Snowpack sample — Snodgrass Mountain, Crested Butte, Colorado (2/4/25, 12:06 PM MST)
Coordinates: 38.923, -106.968
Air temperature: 35 °F
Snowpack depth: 80 cm
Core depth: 80 cm
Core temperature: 32 °F
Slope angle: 14°, slope face: 78°
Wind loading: low
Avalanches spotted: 0
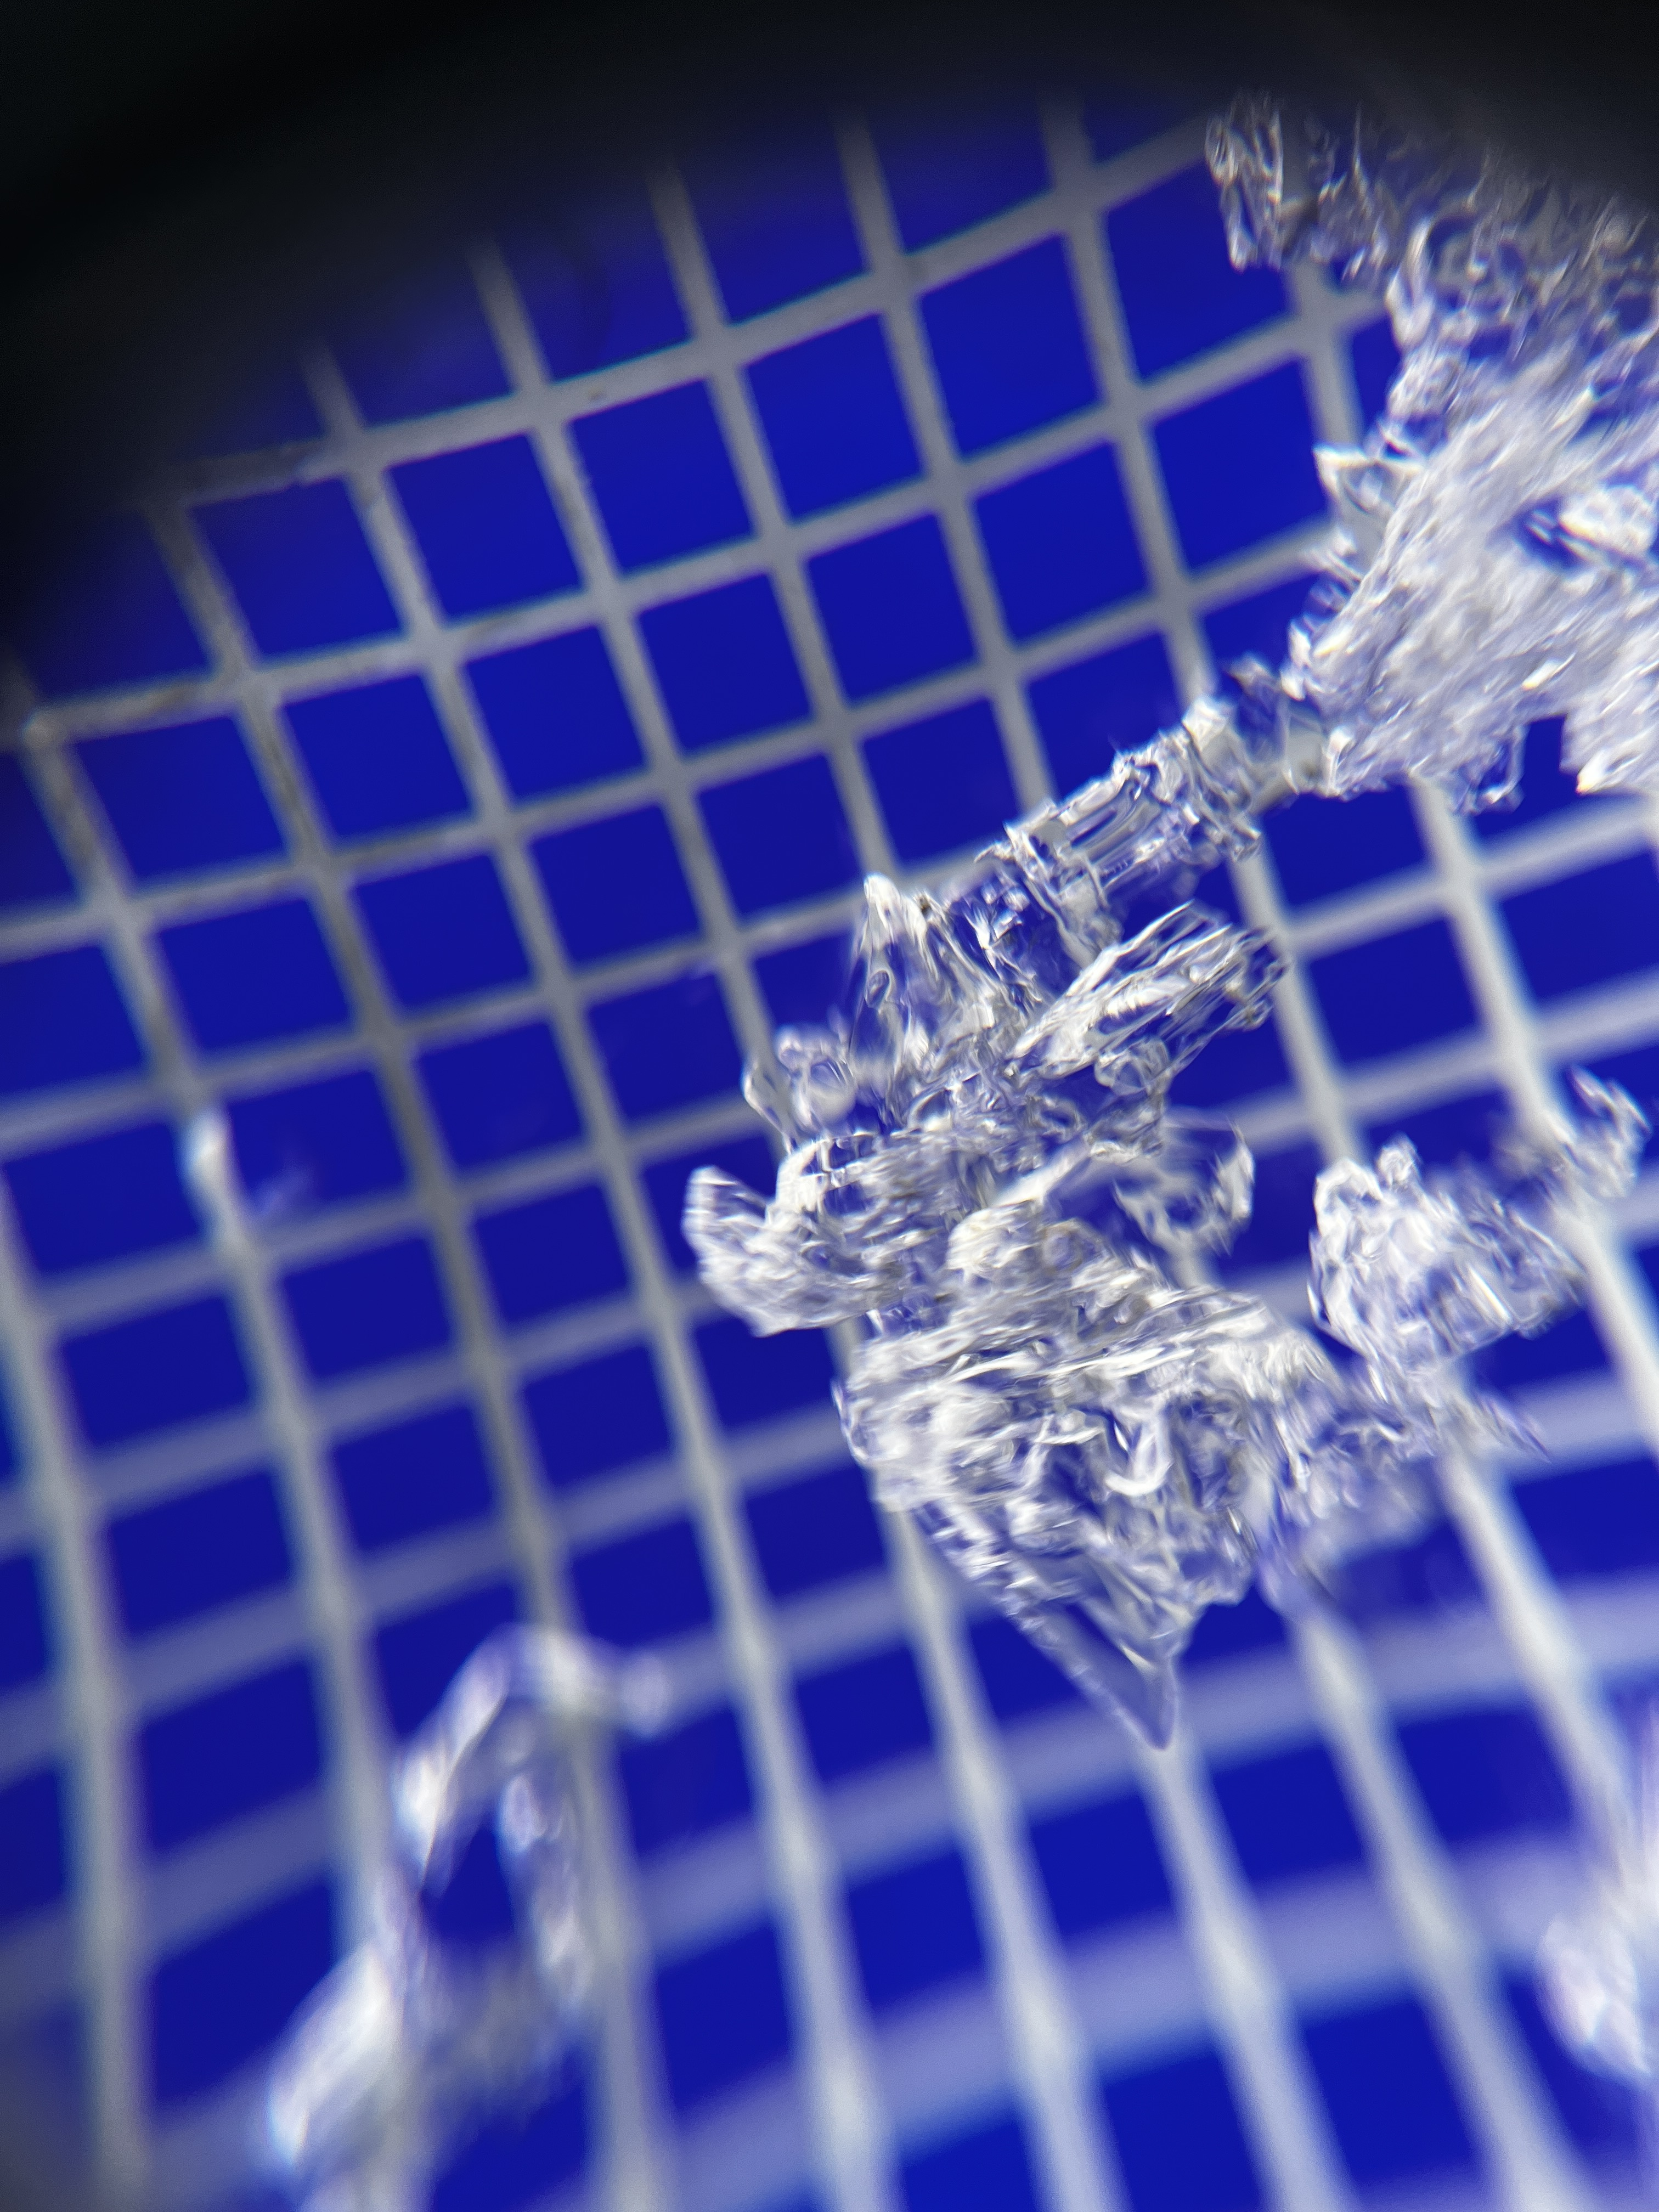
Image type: magnified_profile
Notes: No avalanches nearby, unusually warm weather for the last month reported by residents, Collected 25 yards from treeline